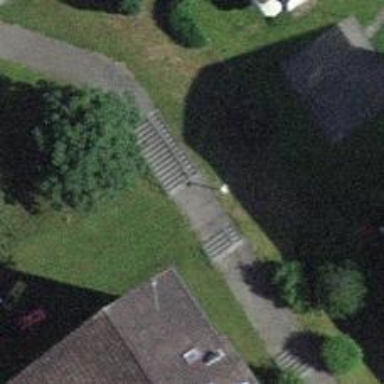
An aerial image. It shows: Set of steps on the road.